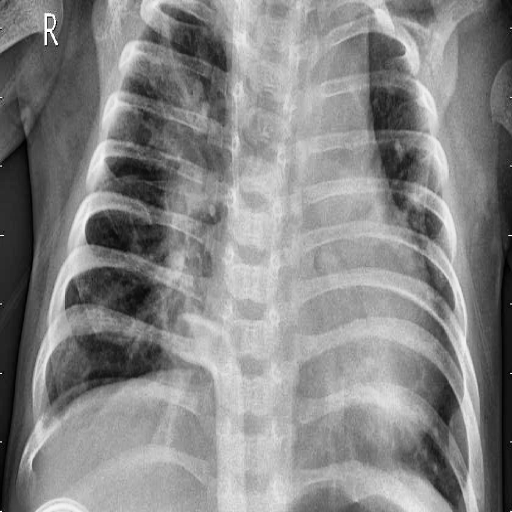
Finding: PNEUMONIA